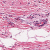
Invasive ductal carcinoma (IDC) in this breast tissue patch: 0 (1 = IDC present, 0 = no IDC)